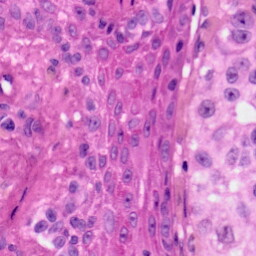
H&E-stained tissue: Skin